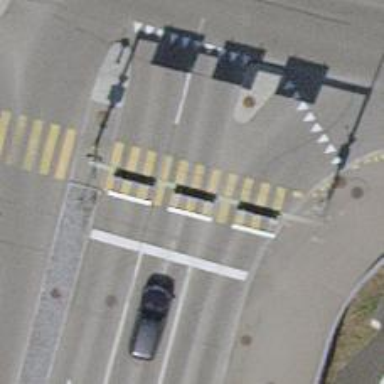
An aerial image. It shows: Road crossing with traffic signals.